Question: In many apps nowadays it's quite popular that some views (Profile Pages or so) in a NavigationController have a transparent Navigation Bar. You can see what i mean in the mockup. I'm trying to accomplish this effect but I'm having a tough time trying to figure out how to do it.

Lets say that I choose an item in a UITableView and I'm getting segued to a UIScrollView. I want the Scroll View to display the return button just like in a normal UINavigationBar but with the difference that the Navigation Bar is invisible.
I would like to keep the Navigation Bar logic because it might be possible to dig deeper into the navigation hierarchy from the view with the transparent bar.
What would be the best approach to accomplish something like that?
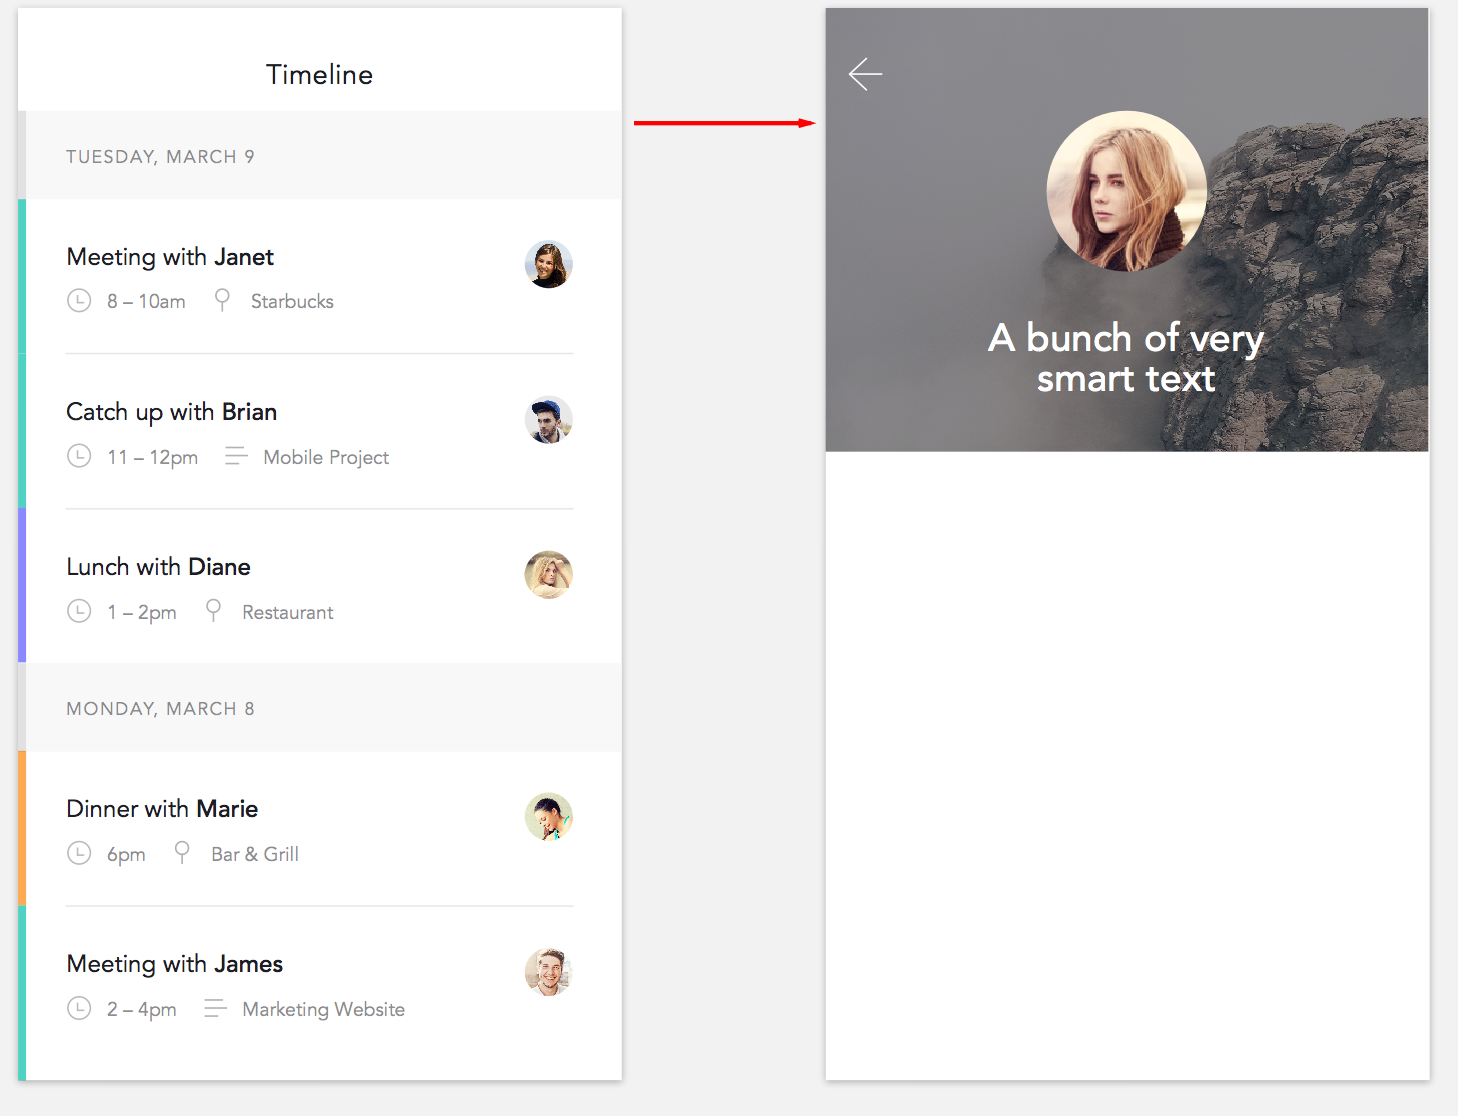
Answer: Add the following to viewDidLoad()
'''
navigationController?.navigationBar.setBackgroundImage(UIImage(), for: .default)
navigationController?.navigationBar.shadowImage = UIImage()
navigationController?.navigationBar.isTranslucent = true
'''
This will persist to the other views that you push through the navigation hierarchy so make sure you make changes to their viewDidAppear() or load. Or you can take care of this in your current view controller by removing the transparency in the viewWillDisappear().
This will keep the navigation items, which you can change their color as usual.
'''
navigationController?.navigationBar.tintColor = UIColor.lightGray
'''